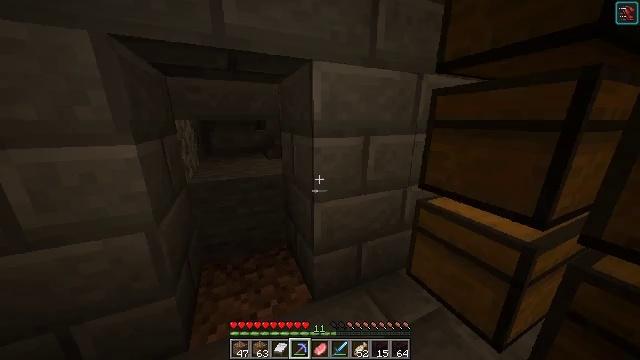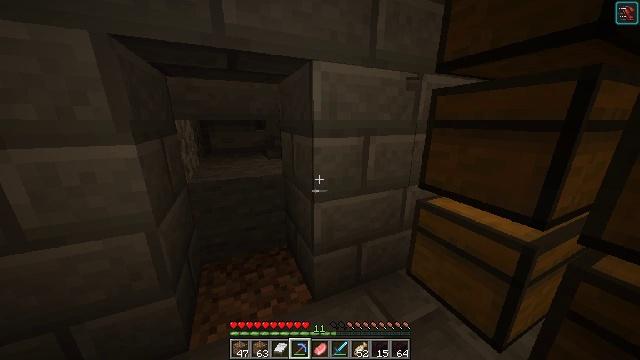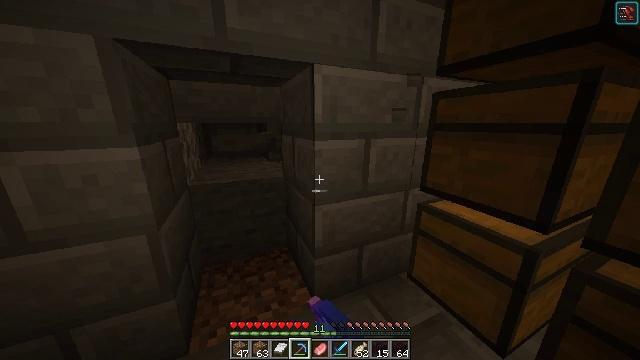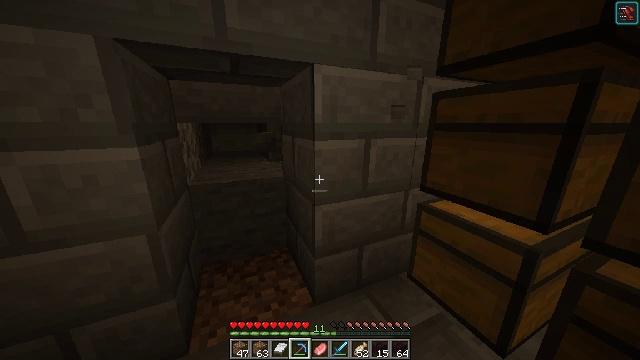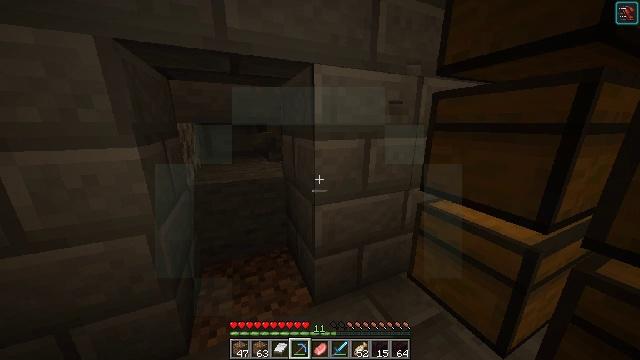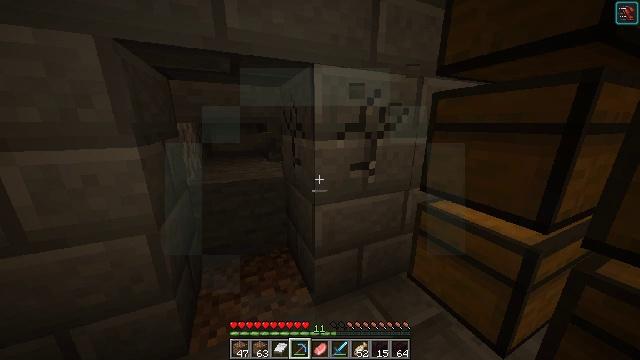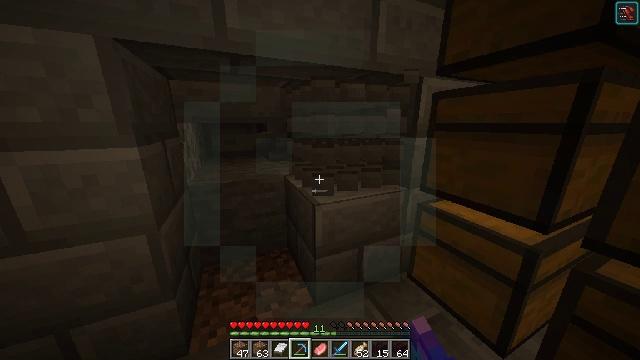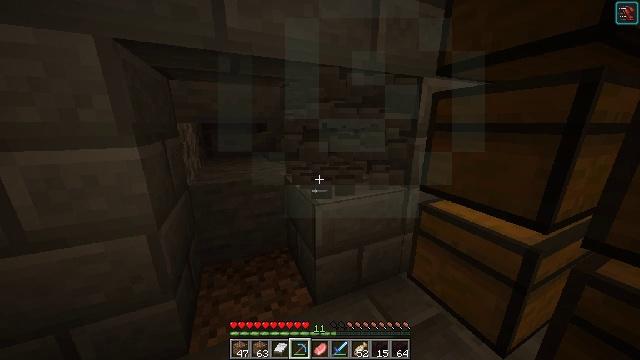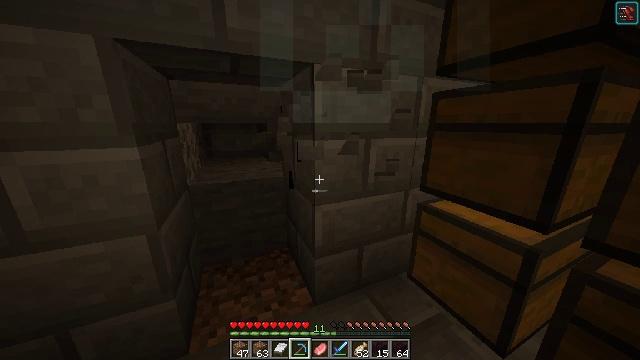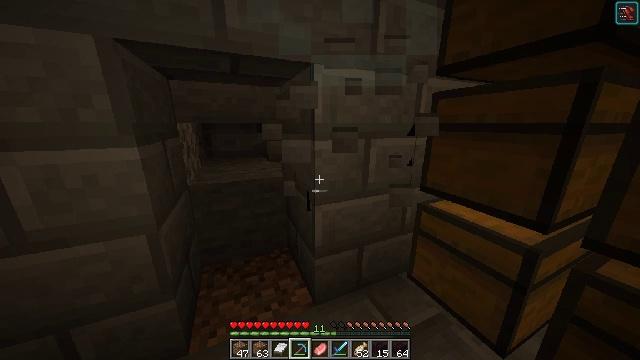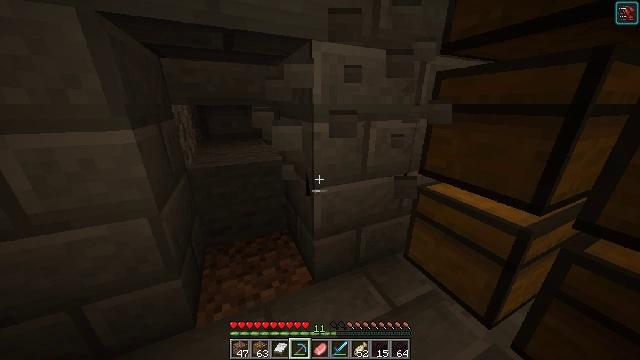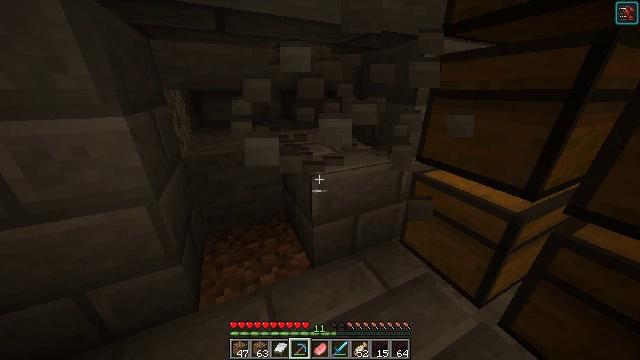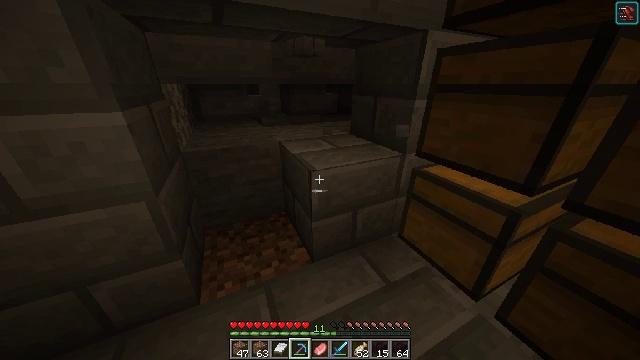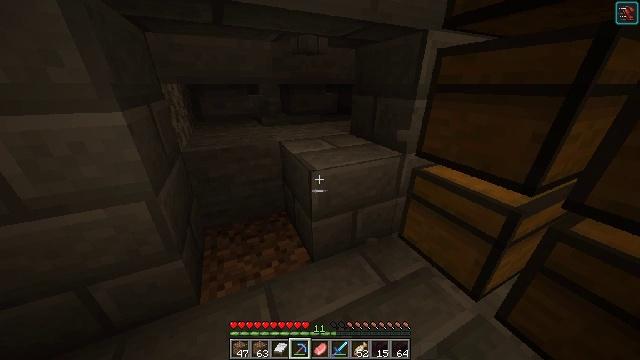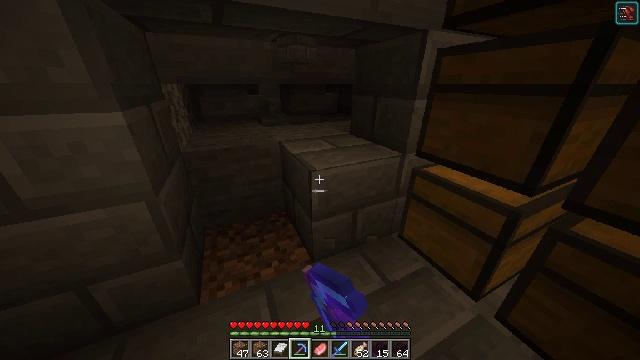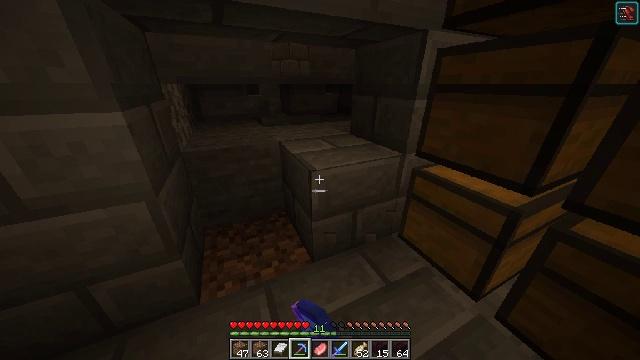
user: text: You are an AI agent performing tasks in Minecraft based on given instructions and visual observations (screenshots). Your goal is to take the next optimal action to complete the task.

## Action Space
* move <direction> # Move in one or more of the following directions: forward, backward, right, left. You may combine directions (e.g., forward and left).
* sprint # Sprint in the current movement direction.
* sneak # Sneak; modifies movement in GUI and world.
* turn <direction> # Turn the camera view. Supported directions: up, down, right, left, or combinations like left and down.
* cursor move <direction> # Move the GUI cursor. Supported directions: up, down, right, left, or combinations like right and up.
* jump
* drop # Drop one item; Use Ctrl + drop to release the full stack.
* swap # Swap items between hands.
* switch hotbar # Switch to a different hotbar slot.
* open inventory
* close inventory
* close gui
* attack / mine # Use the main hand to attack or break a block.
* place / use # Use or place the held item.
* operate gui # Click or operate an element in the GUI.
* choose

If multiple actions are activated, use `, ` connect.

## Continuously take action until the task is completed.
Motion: motion action
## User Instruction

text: Mine stone bricks from a structure.
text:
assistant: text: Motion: attack / mine
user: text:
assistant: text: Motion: attack / mine
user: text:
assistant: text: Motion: no_op
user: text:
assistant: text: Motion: no_op
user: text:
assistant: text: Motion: attack / mine
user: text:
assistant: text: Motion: attack / mine
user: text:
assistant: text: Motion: attack / mine
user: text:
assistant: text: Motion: attack / mine
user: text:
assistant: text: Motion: no_op
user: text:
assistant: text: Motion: turn down
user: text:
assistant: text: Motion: turn down
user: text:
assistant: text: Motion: turn down
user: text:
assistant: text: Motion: attack / mine
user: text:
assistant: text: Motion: attack / mine
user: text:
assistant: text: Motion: attack / mine
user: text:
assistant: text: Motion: attack / mine
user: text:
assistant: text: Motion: no_op
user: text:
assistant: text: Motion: no_op
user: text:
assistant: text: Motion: no_op
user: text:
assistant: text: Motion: no_op
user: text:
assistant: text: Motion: no_op
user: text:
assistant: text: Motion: attack / mine
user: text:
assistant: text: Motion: attack / mine
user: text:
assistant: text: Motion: attack / mine
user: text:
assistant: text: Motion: attack / mine
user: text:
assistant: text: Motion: attack / mine
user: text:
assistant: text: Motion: move forward
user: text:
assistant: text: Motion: no_op